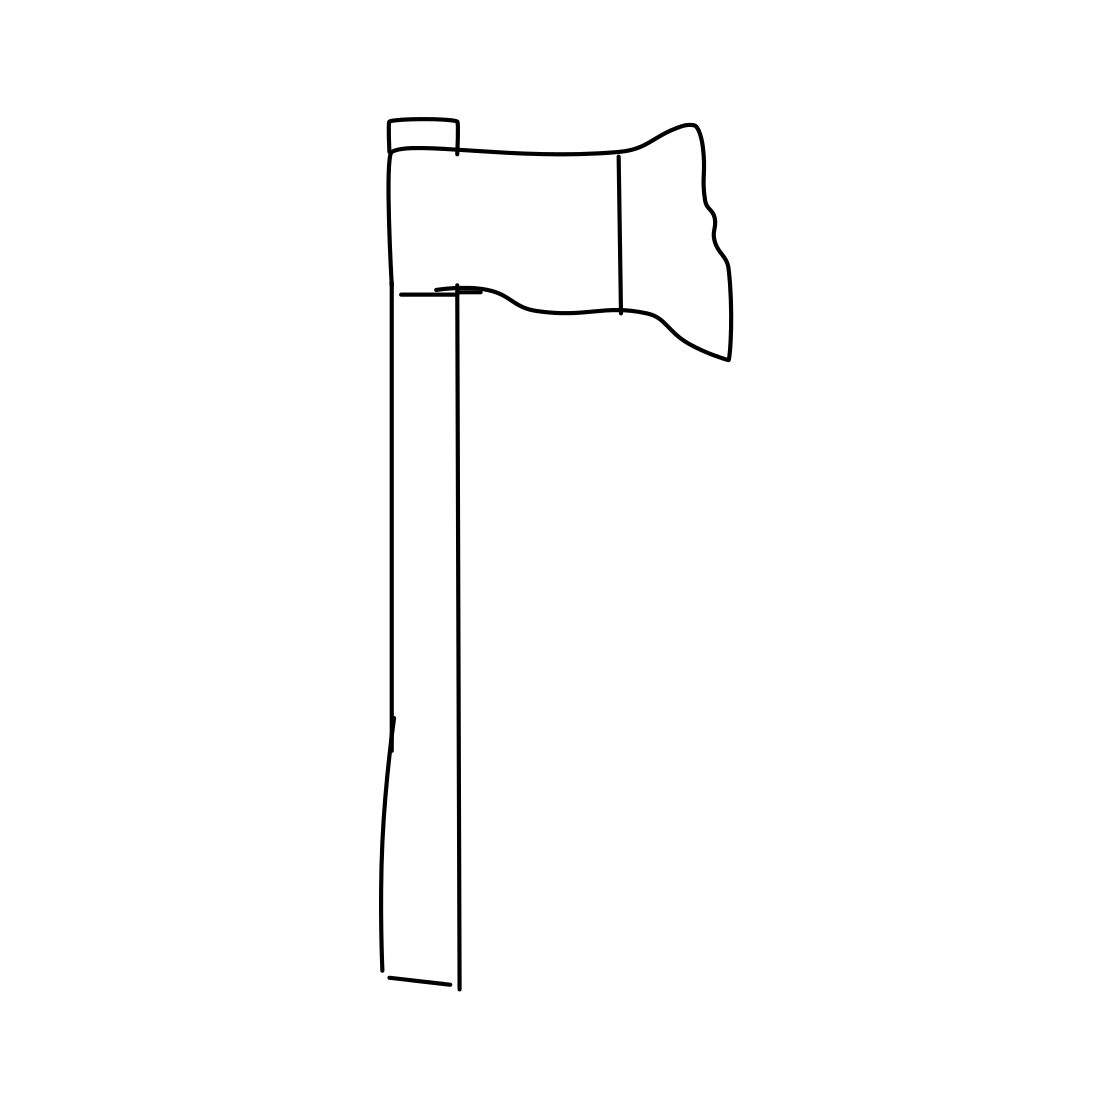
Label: axe